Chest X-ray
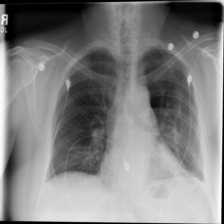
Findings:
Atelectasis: negative
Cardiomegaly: negative
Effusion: positive
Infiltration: negative
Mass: negative
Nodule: negative
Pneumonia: negative
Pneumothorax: negative
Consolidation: negative
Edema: negative
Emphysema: negative
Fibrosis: negative
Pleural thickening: negative
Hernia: negative